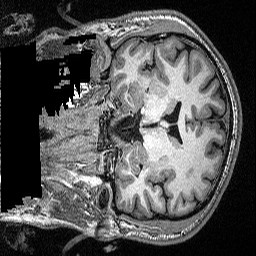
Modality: T1w
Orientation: coronal
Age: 32
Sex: male
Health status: healthy
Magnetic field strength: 3 T
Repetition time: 2.53 s
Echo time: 0.00331 s